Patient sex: M
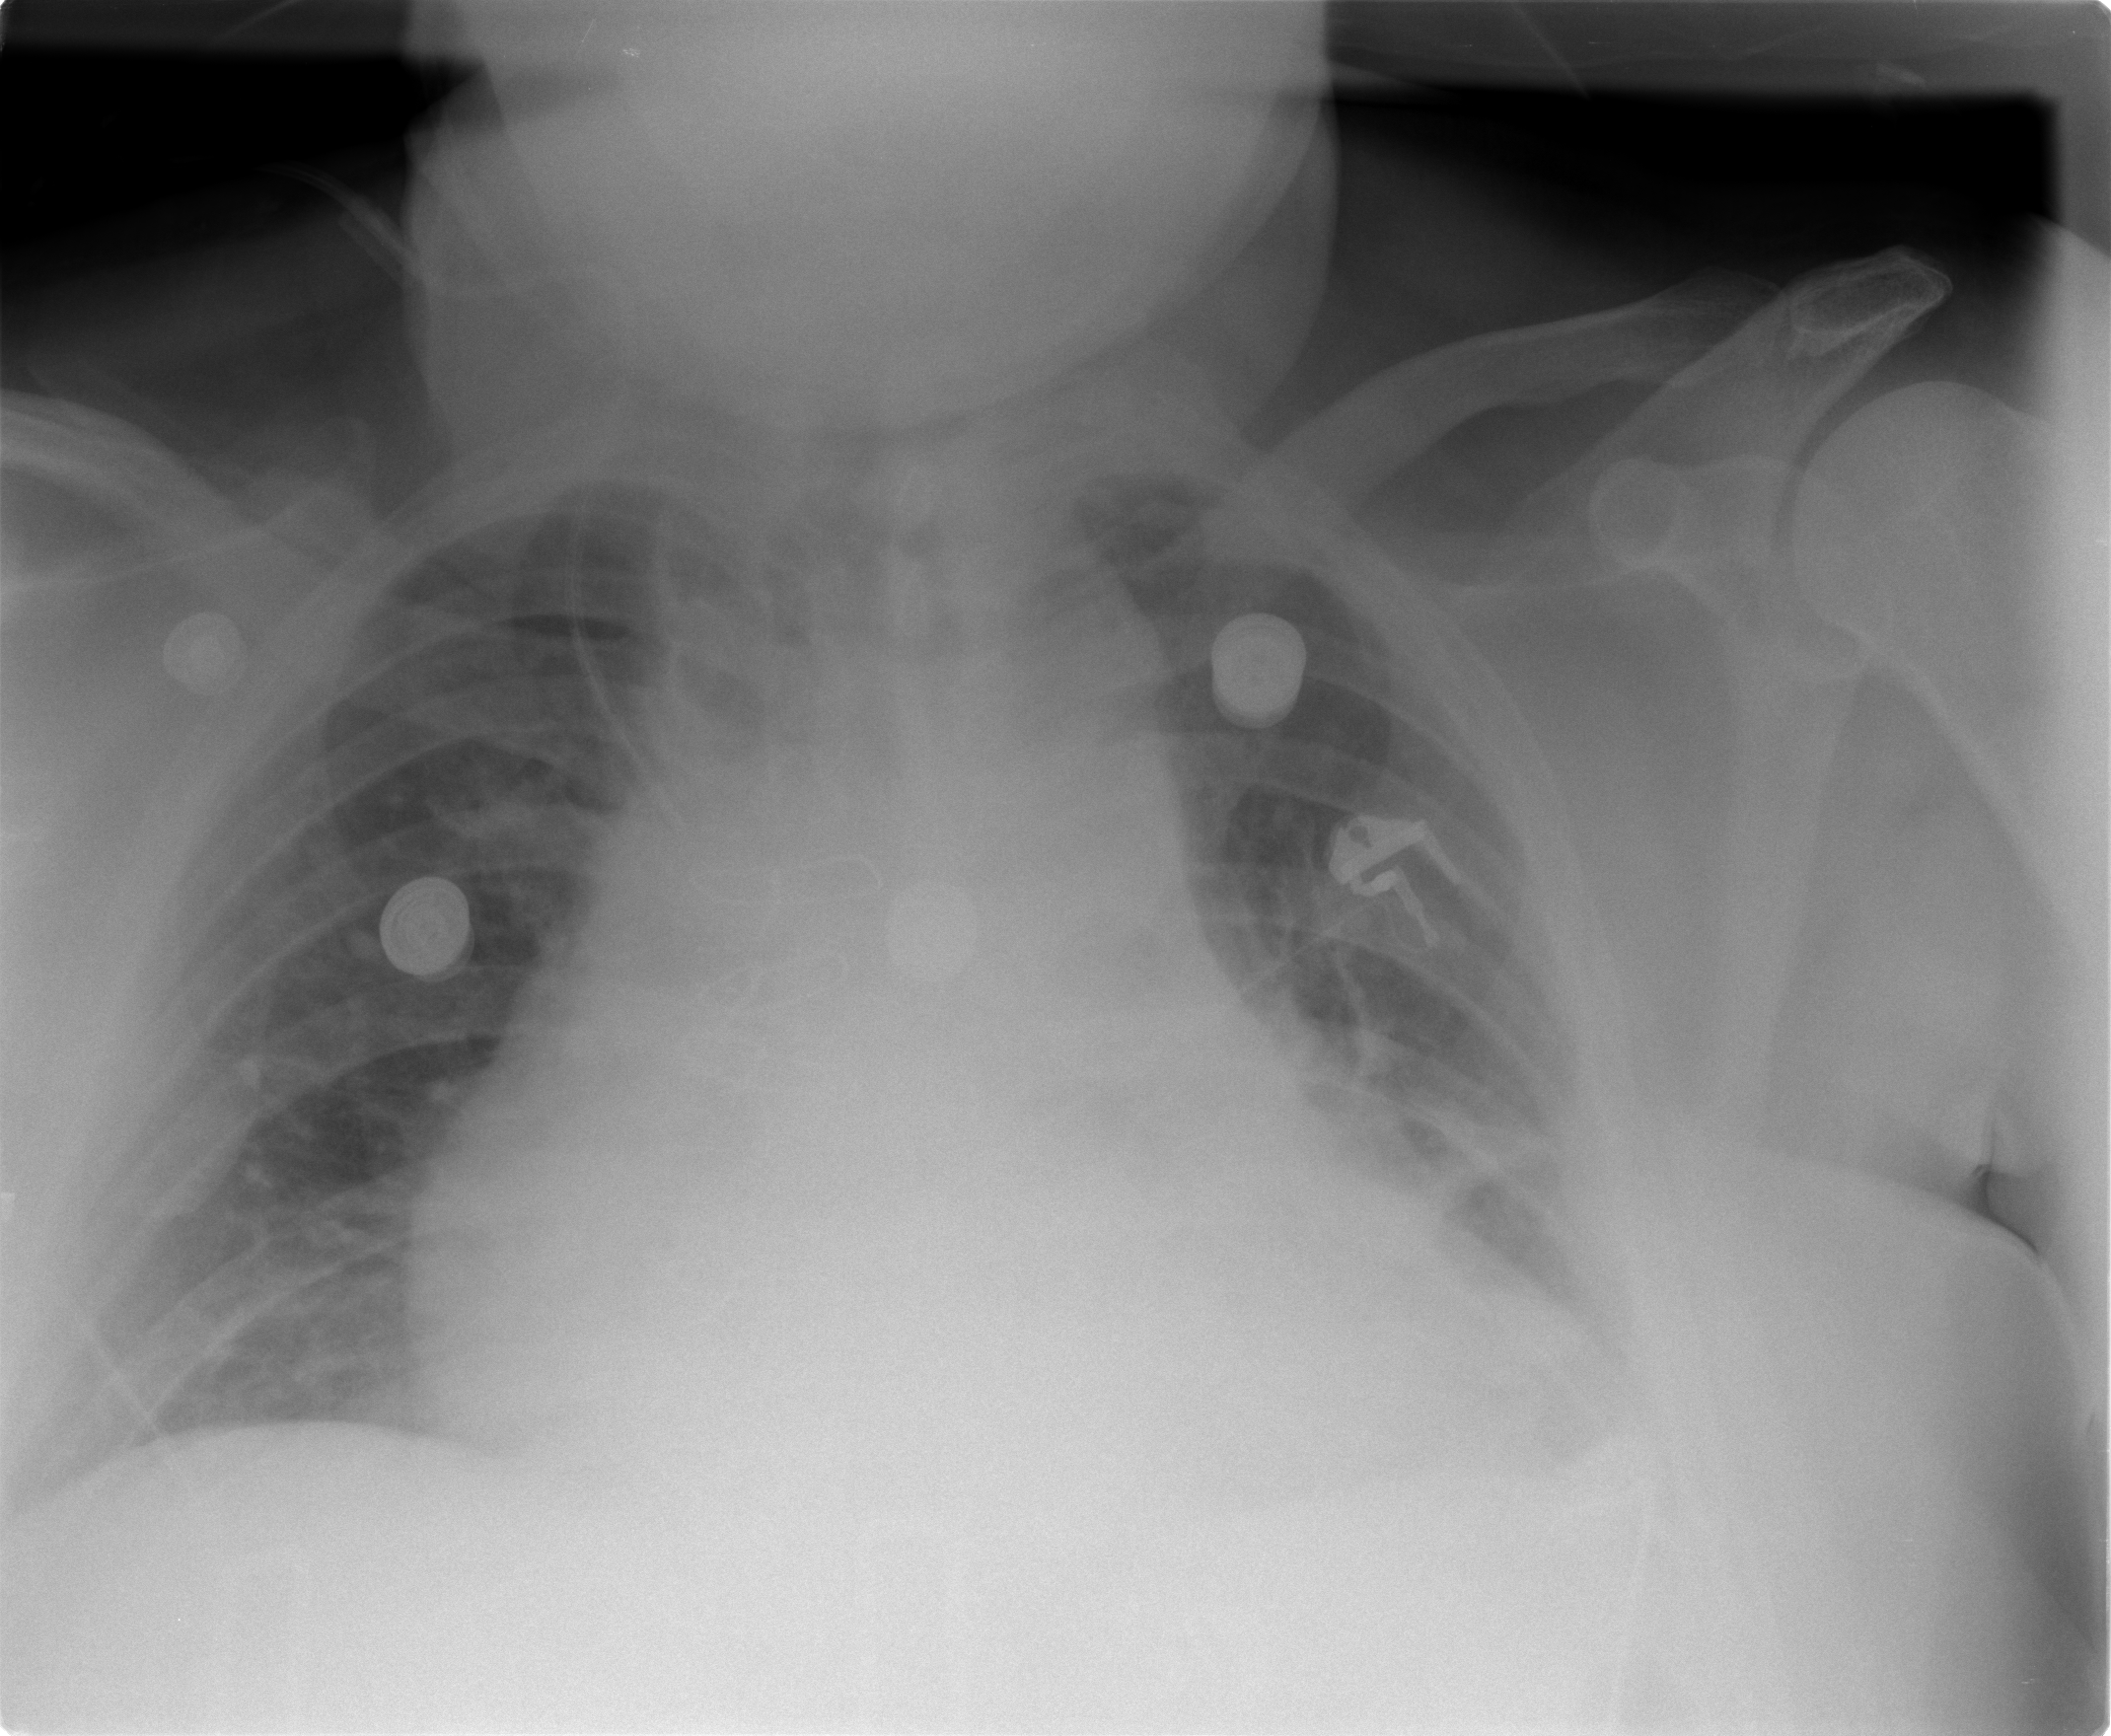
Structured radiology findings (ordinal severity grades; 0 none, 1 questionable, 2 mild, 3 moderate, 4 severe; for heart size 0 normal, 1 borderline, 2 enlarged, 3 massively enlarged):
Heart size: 2
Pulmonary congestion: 2
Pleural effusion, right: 0
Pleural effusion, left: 1
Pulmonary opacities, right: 0
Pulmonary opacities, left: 1
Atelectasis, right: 2
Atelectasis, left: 2